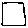
Label: square